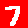
Digit: 7